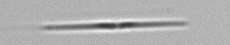
Label: pennate_Pseudo-nitzschia